Question: My app is using Rails 4.1.8 and I use Simple Form gem.
I get the undefined local variable or method error on the strong parameter definition under 'private' and I don't understand the cause of this.
'''
= simple_form_for @recipe, html: { multipart: true } do |f|
- if @recipe.errors.any?
#errors
%h2
= pluralize(@recipe.errors.count, "error")
prohibited this recipe from being saved
%ul
- @recipe.errors.full_messages.each do |msg|
%li= msg
= f.input :title
= f.input :serving
= f.input :prep
= f.input :cook
= f.button :submit
'''
'''
class RecipesController < ApplicationController
def create
@recipe = Recipe.new(recipe_params)
if @recipe.save
redirect_to @recipe, notice: "Successfully created"
else
render 'new'
end
private
def recipe_params
params.require(:recipe).permit(:title, :serving, :prep, :cook)
end
end
end
'''

And the submit button takes me to index route 'http://localhost:3000/recipes' rather than
show 'http://localhost:3000/recipes/1'
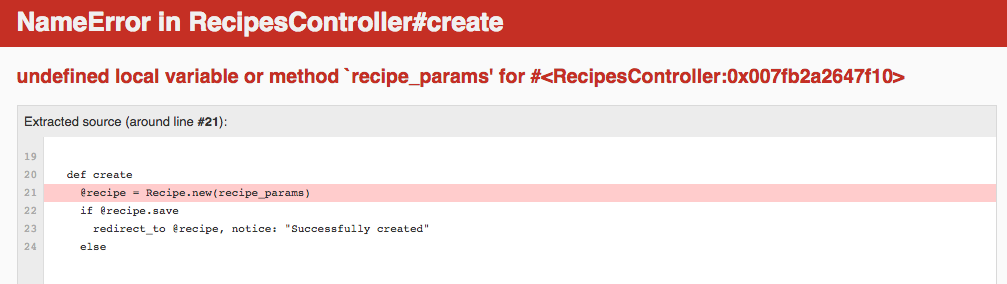
Answer: You didn't close 'create' method properly. It should be:
'''
class RecipesController < ApplicationController
def create
@recipe = Recipe.new(recipe_params)
if @recipe.save
redirect_to @recipe, notice: "Successfully created"
else
render 'new'
end
end
private
def recipe_params
params.require(:recipe).permit(:title, :serving, :prep, :cook)
end
end
'''